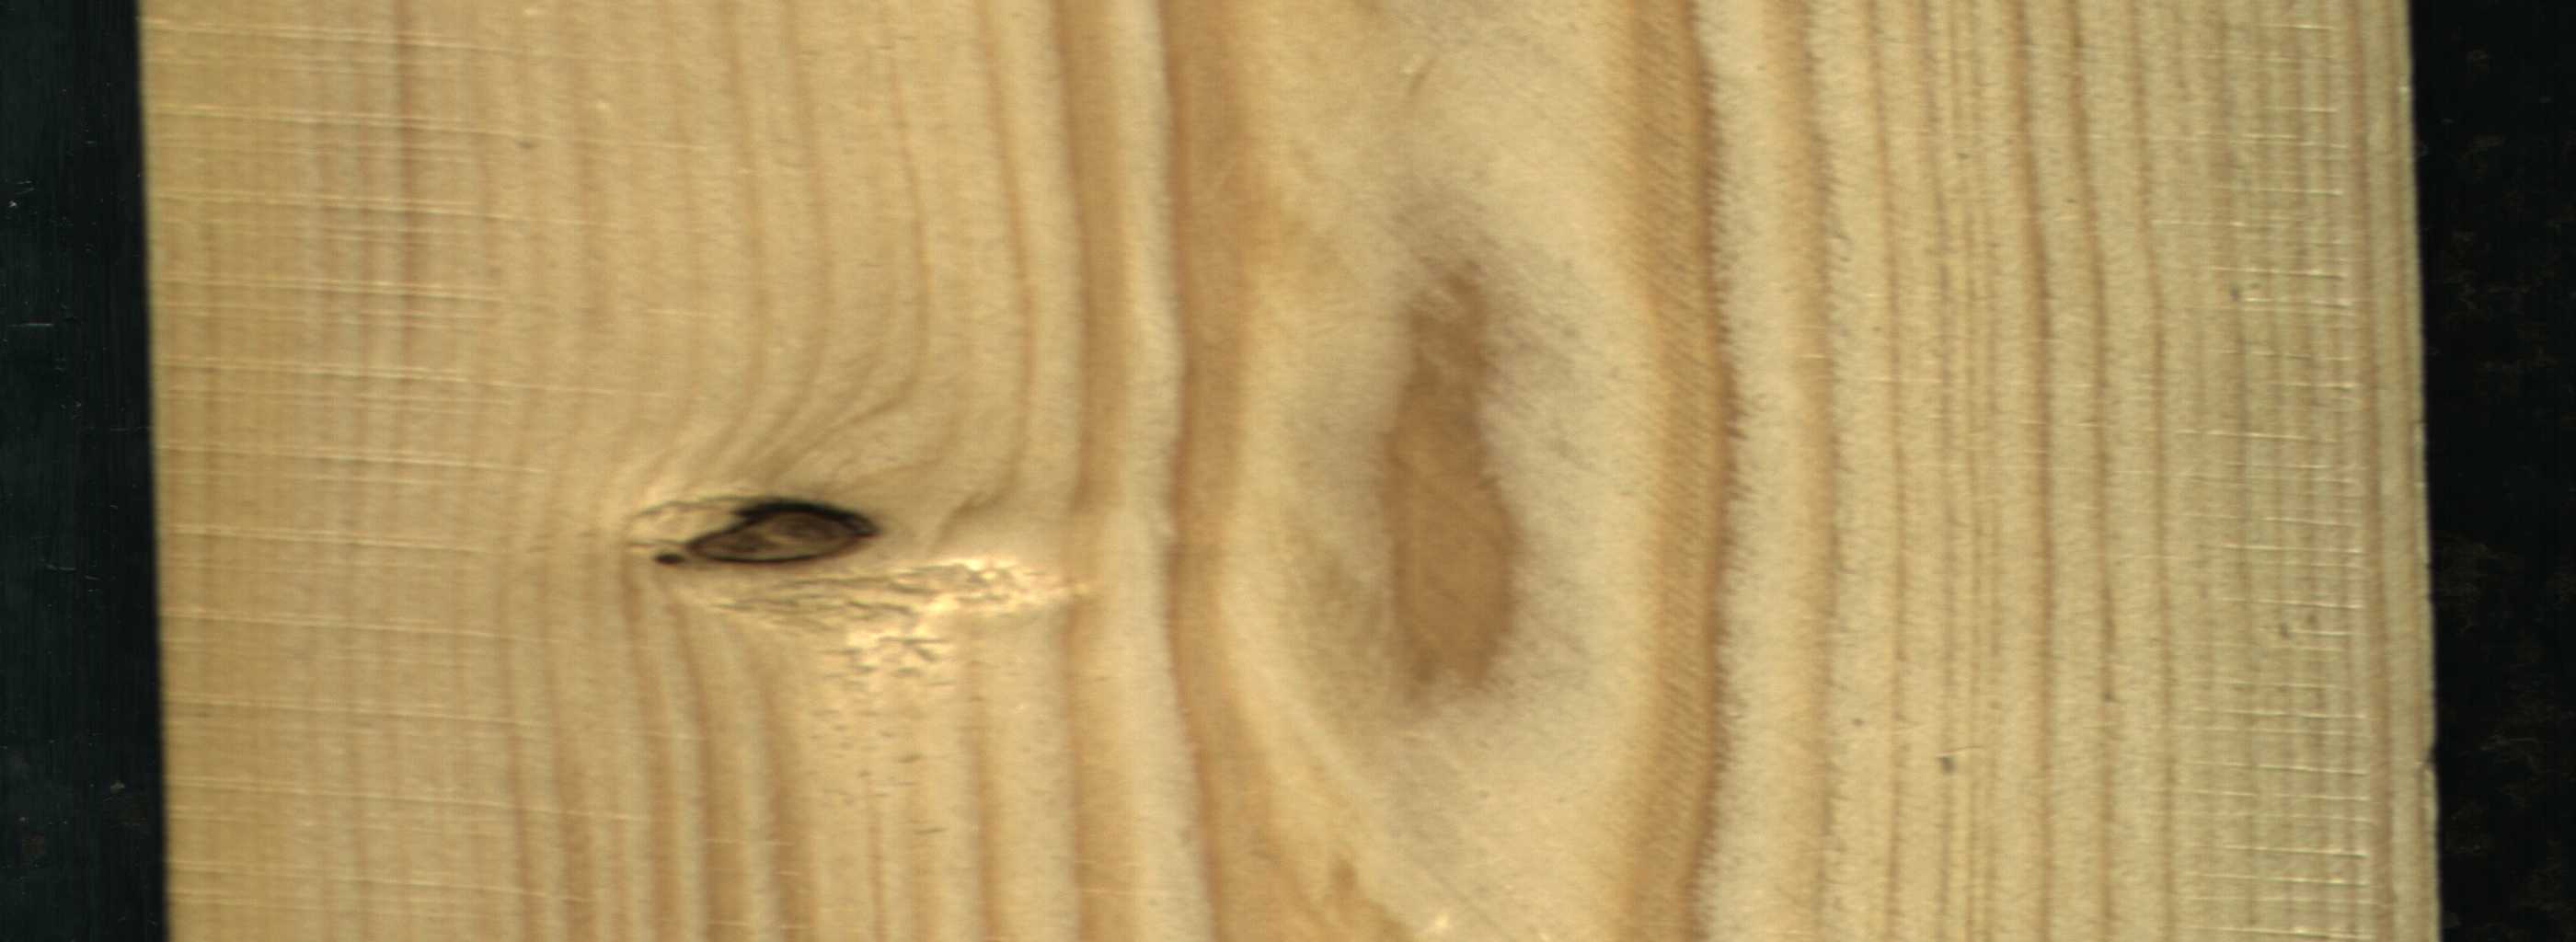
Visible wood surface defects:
Dead_Knot